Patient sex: M
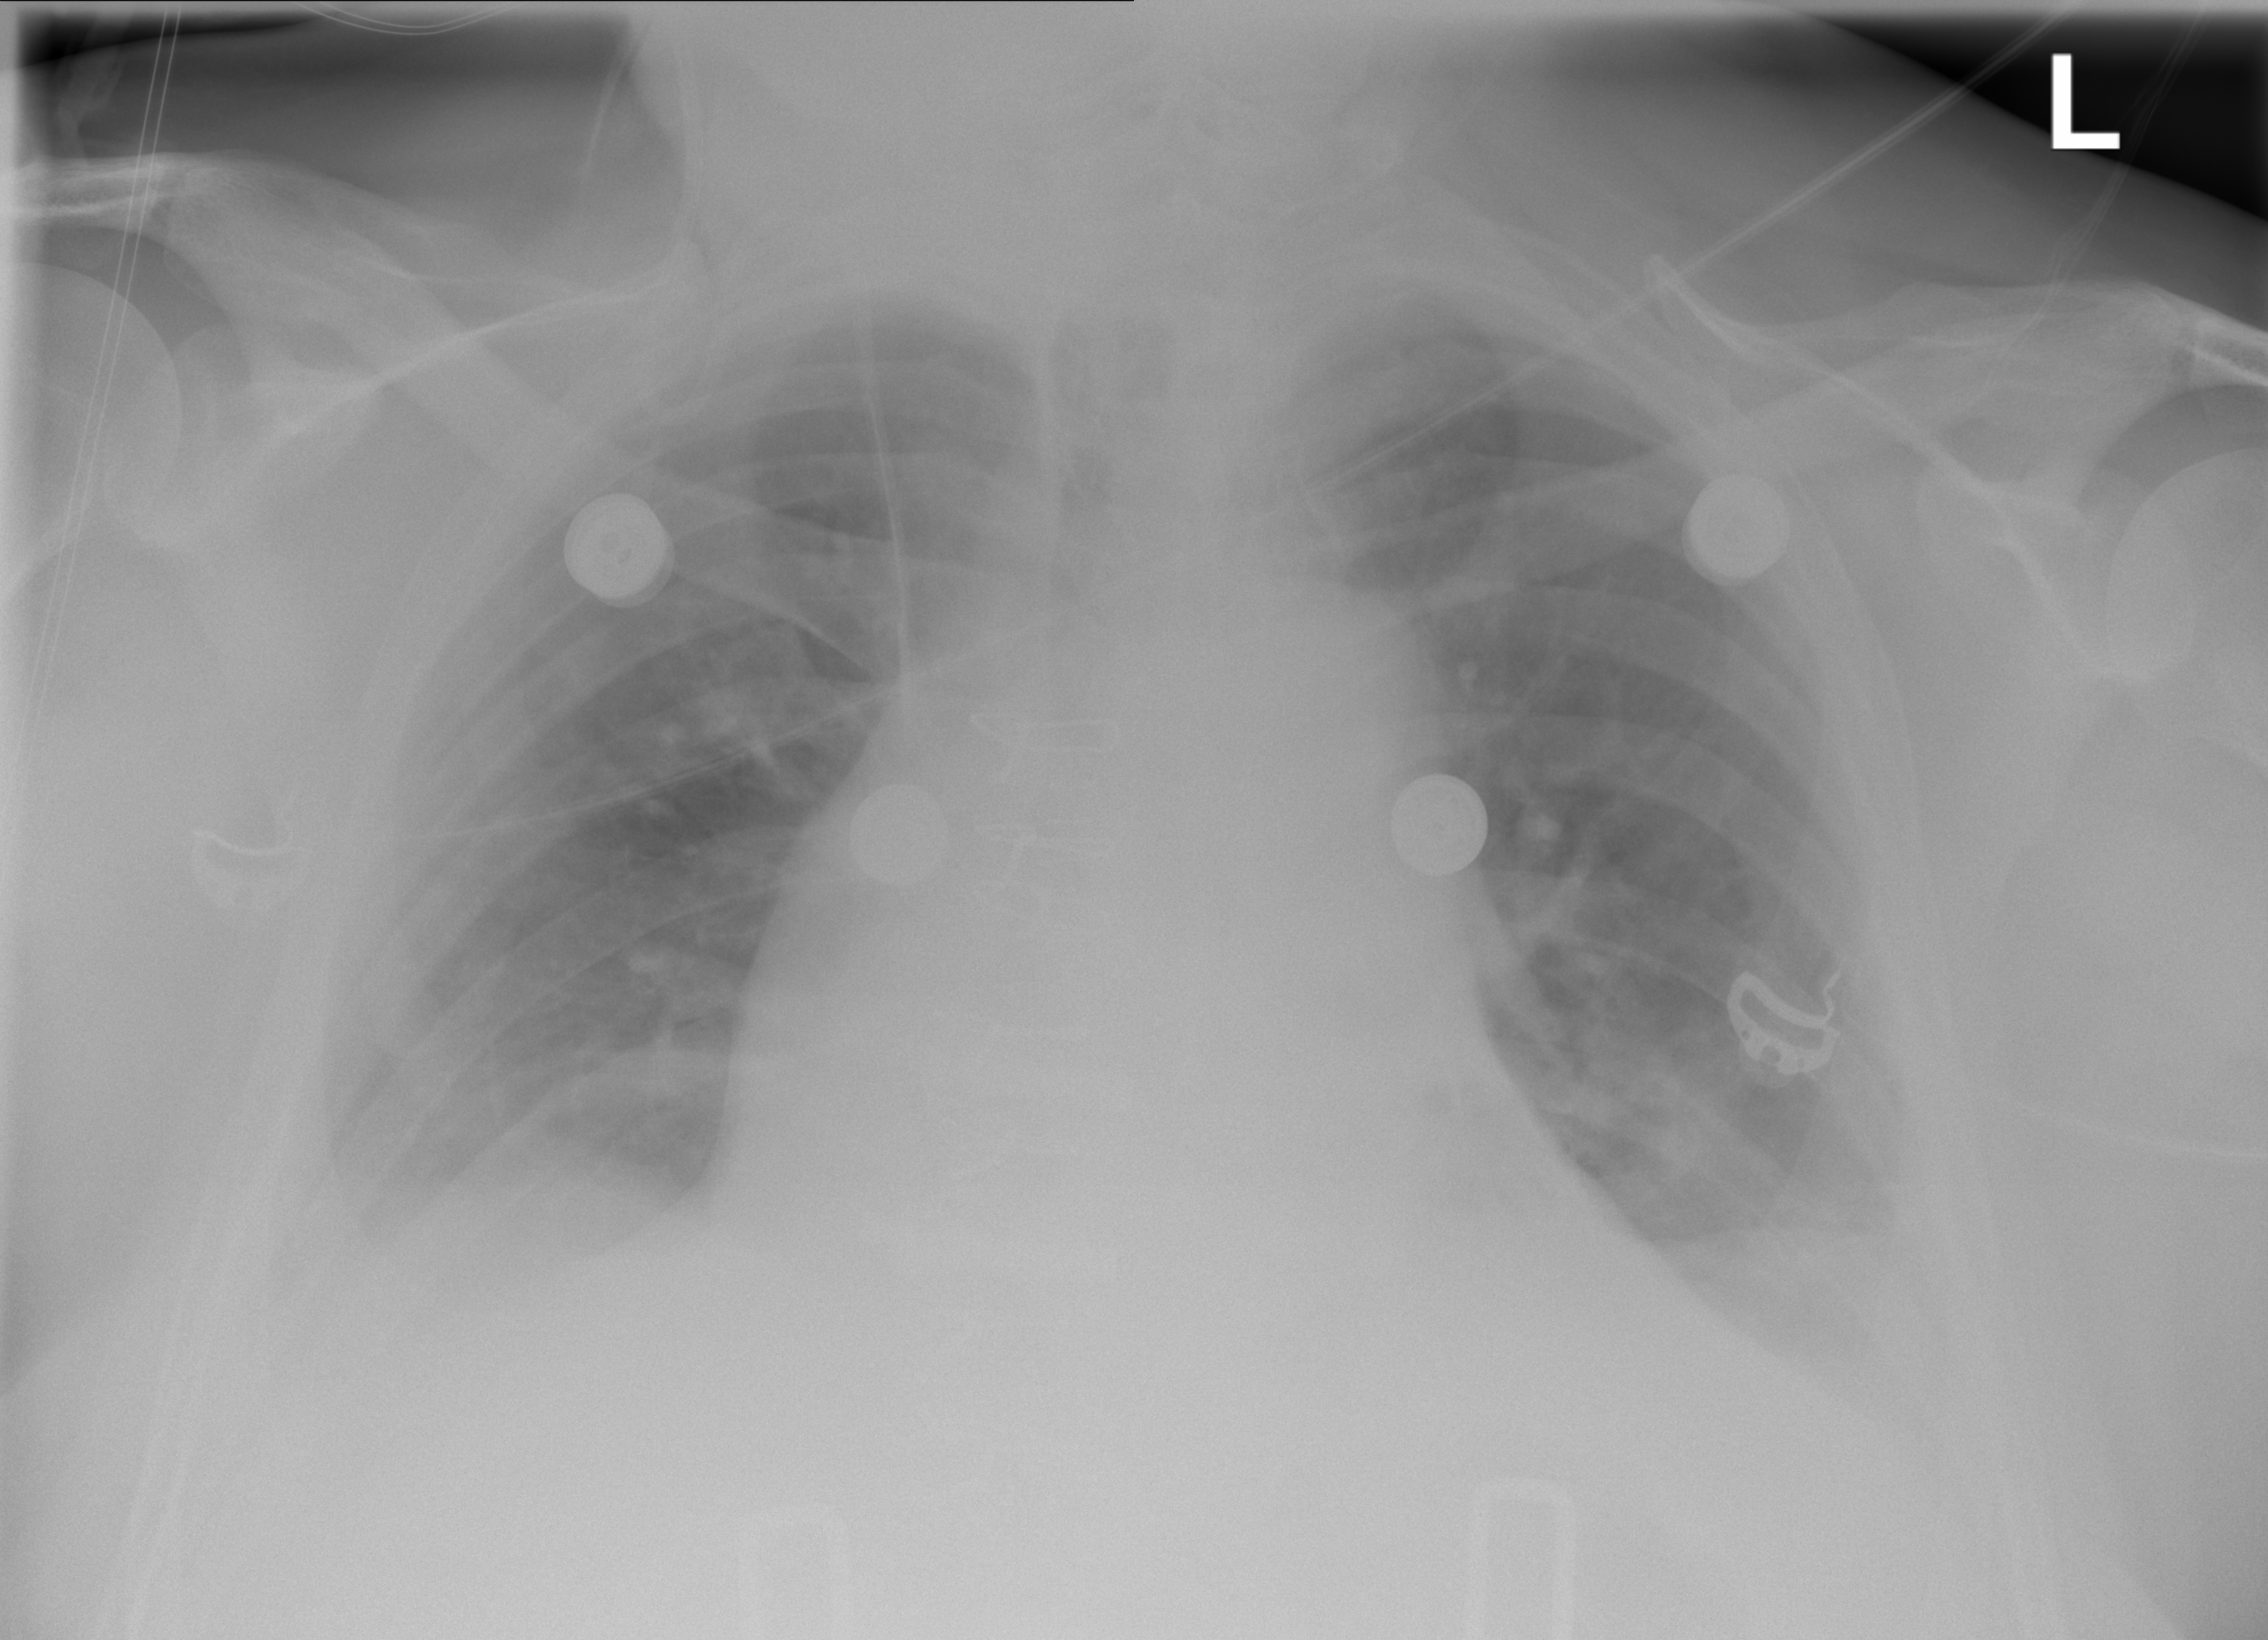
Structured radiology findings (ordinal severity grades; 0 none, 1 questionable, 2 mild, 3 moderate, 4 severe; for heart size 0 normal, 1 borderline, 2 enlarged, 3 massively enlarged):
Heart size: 2
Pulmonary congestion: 0
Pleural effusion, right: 2
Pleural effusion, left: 2
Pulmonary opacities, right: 0
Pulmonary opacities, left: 0
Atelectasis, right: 0
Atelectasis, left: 0